Question: What is the app described as?
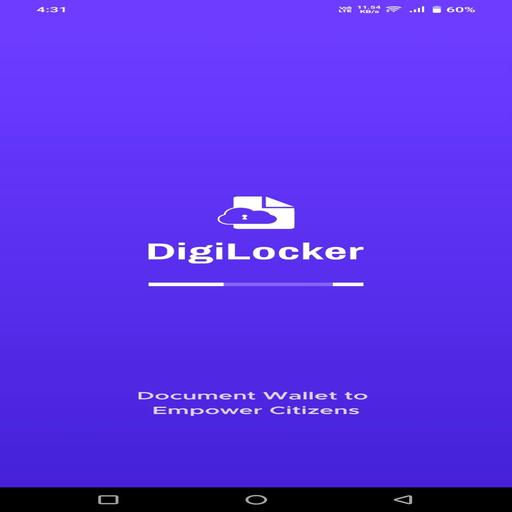
Answer: Document Wallet